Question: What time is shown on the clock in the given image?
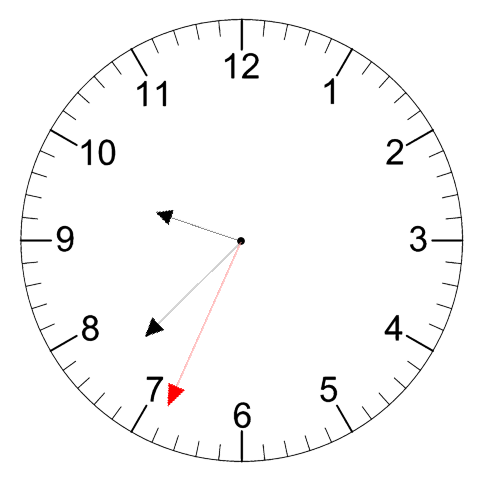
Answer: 09:37:34